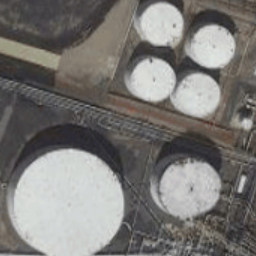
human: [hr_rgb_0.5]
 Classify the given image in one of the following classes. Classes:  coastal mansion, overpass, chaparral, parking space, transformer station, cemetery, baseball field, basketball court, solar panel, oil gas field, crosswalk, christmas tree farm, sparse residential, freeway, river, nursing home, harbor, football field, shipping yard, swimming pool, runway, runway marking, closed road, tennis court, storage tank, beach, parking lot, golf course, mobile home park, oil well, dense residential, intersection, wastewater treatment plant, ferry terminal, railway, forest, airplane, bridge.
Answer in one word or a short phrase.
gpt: storage tank